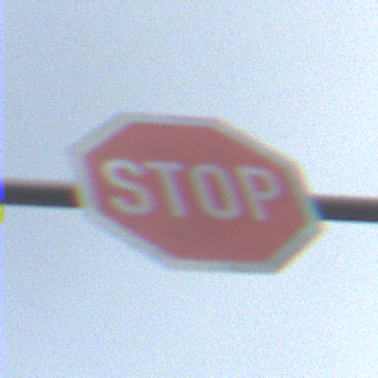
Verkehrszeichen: Stop
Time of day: MorningAfternoon
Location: Outdoor (Urban)
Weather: Overcast
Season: NotSpecified
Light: Natural